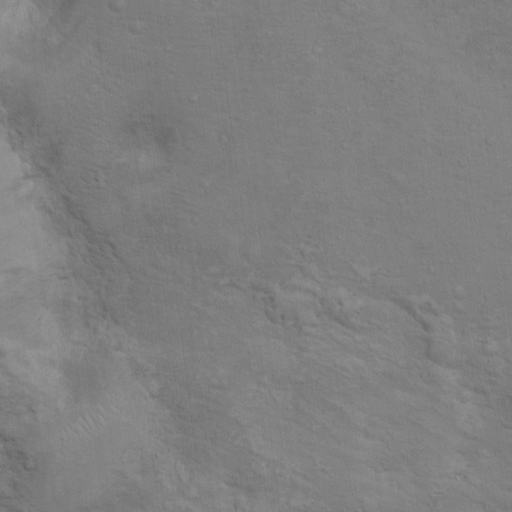
Objects detected: cone, cone